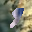
Label: 9